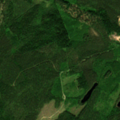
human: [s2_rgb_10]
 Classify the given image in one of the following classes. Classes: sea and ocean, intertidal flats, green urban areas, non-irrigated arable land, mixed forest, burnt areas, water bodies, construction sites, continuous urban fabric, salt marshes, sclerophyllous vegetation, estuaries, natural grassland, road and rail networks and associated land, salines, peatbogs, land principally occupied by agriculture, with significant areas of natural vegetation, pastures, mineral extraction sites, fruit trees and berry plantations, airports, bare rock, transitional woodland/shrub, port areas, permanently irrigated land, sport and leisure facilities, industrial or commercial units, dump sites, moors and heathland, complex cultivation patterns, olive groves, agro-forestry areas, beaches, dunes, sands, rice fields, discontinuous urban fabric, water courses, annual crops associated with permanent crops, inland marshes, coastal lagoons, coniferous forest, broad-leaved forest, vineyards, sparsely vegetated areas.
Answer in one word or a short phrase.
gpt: coniferous forest